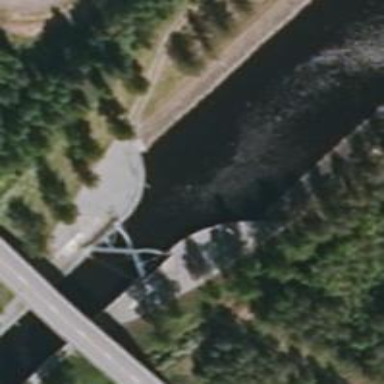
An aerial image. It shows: Lock gate on waterway.